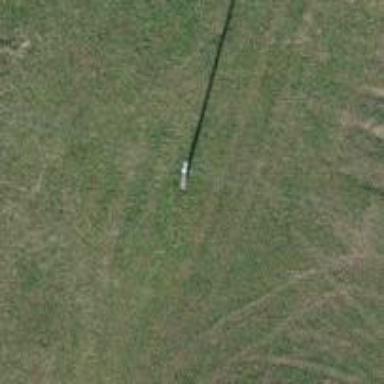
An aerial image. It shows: Power pole.